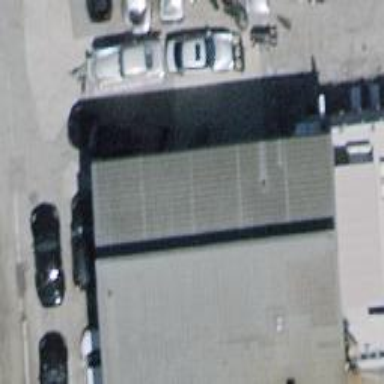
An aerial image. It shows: Car repair shop.